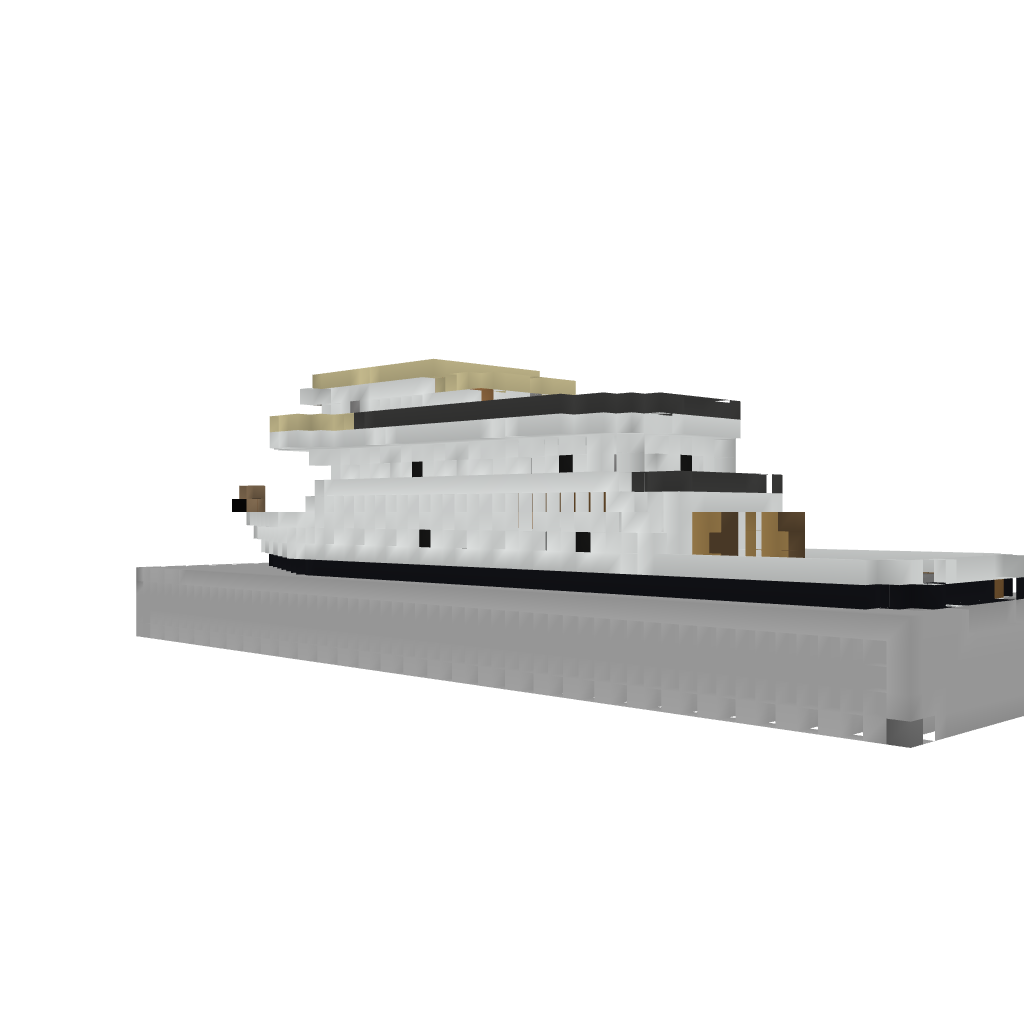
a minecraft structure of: Medium Sized Ship